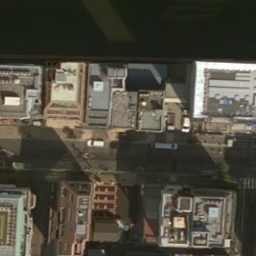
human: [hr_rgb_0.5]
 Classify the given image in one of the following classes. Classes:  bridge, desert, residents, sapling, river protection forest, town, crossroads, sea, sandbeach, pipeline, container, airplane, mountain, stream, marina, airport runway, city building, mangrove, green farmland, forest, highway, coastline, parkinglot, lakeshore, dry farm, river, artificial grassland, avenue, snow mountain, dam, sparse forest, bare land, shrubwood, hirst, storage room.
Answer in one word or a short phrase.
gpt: city building